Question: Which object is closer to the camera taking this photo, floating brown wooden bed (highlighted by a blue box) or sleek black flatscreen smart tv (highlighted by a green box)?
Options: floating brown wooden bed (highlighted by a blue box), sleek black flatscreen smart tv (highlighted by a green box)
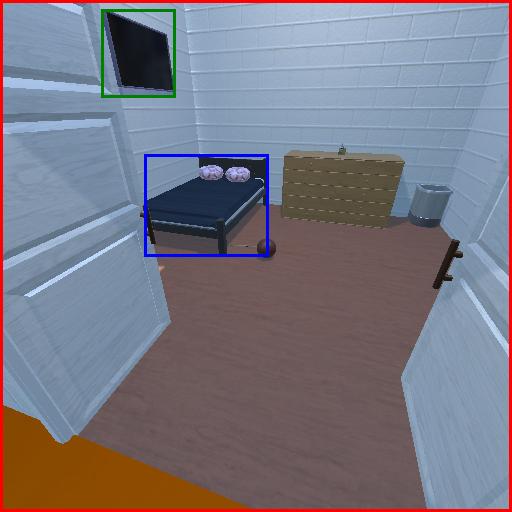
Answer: floating brown wooden bed (highlighted by a blue box)